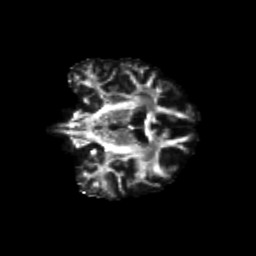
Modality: FA
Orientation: coronal
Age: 24
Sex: male
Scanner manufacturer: siemens
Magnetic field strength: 3 T
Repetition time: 8.6 s
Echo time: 0.095 s